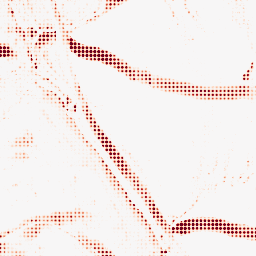
Category: morphological
Decomposition family: morphological_rect
Decomposition parameters: operation: opening
width: 5
height: 20
Upsampling method: sinc_hamming
Upsampling parameters: scale: 8
kernel_size: 4
Upsampling scale: 8